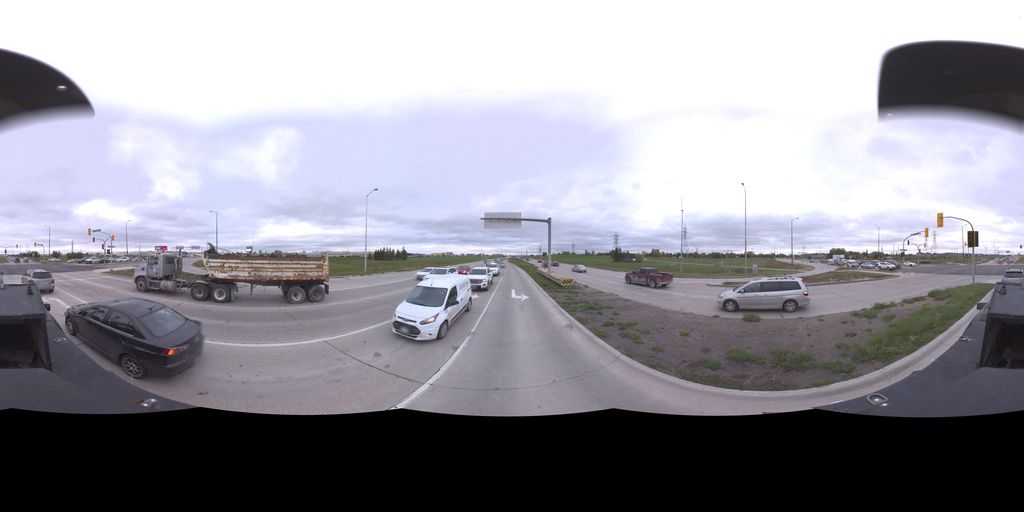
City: winnipeg